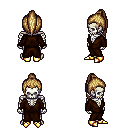
a pixel art fantasy rpg character, male body template, skeleton, brown robe, white pants, blonde long topknot hairstyle, gold boots, four views (front, back, left, right), 2x2 character sprite sheet, small pixel art, hard edges, no anti-aliasing